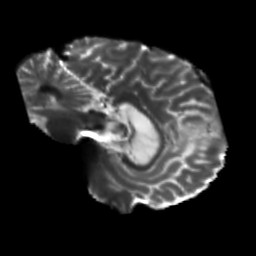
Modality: T2w
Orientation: sagittal
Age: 61
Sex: male
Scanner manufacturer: siemens
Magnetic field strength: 3 T
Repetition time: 5.47 s
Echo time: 0.0854 s